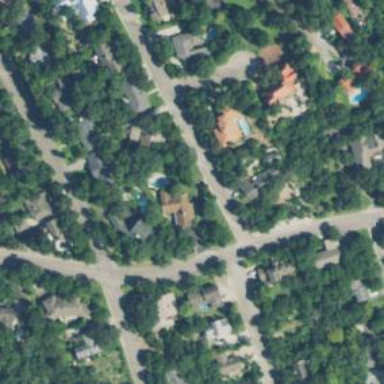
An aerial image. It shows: Residential area in subdivision.